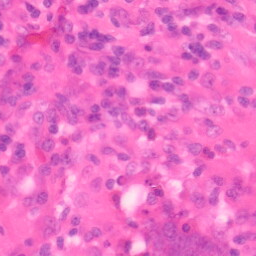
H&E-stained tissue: Colon